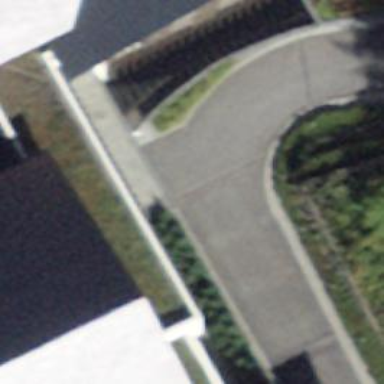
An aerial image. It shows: Parking entrance.